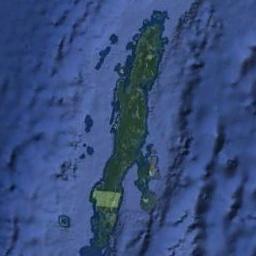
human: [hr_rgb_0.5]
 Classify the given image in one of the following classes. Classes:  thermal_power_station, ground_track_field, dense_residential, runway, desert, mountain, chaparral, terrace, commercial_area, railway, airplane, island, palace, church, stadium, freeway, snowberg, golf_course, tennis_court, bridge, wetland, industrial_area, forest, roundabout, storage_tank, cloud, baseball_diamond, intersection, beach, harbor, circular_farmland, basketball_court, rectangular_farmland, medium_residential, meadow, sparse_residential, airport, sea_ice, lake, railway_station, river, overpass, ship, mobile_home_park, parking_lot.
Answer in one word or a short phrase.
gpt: island